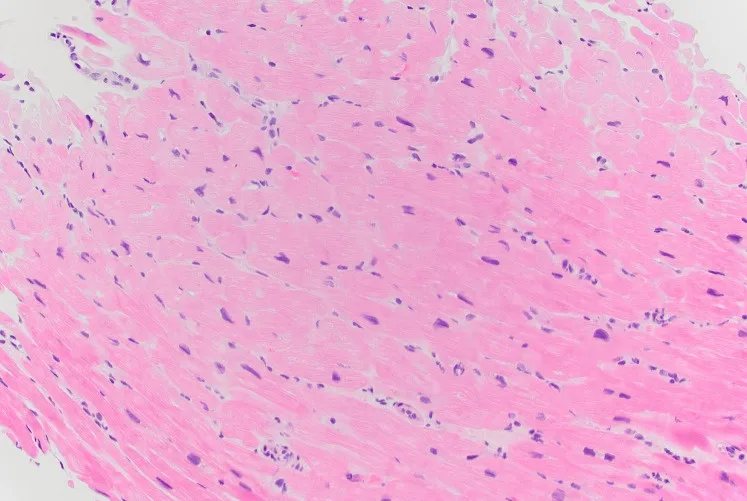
Hematoxylin and eosin-stained section (200x) of right ventricle biopsy showing mild lymphocytic infiltrate.
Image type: pathology (h&e)